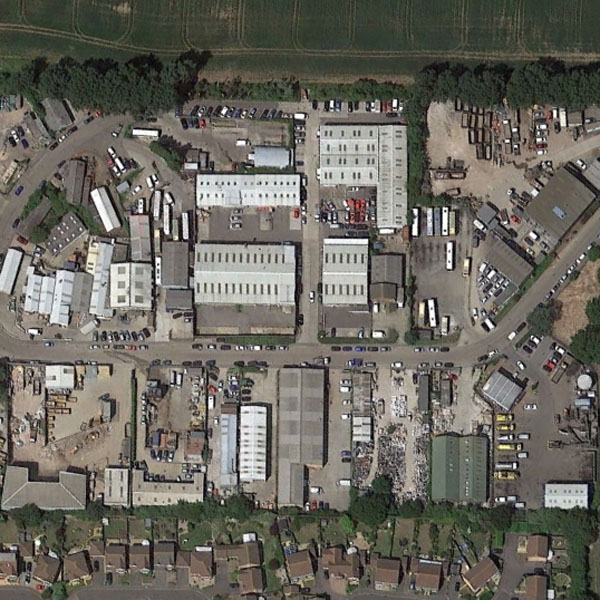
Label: Industrial